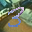
Label: 3